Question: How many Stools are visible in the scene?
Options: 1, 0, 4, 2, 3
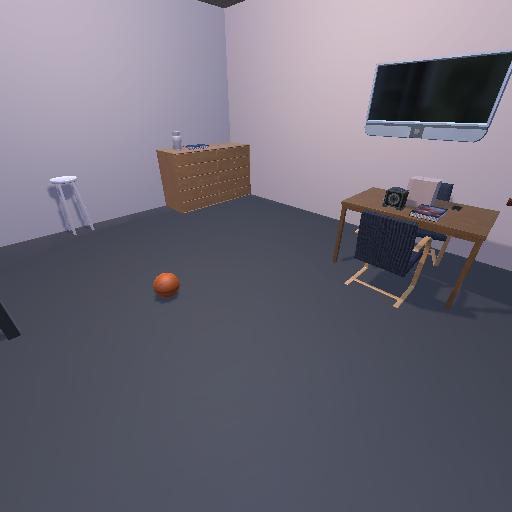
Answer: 1